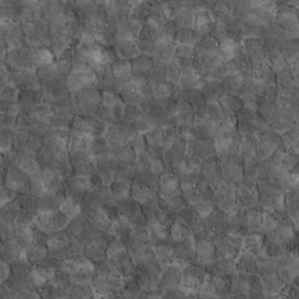
Label: non_frost